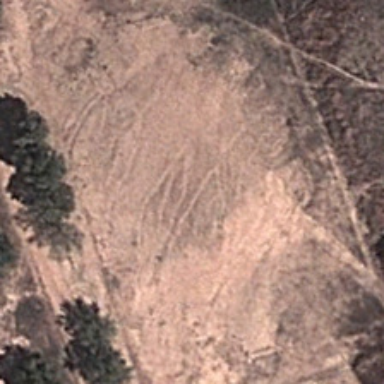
Is bareland in the middle while with some sparse plants in side .